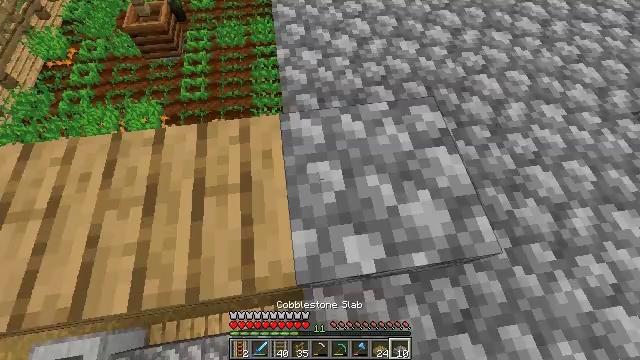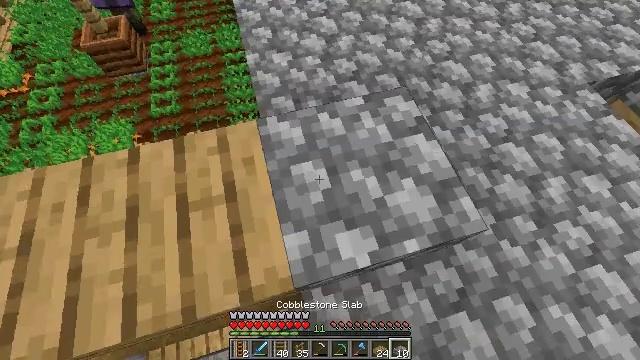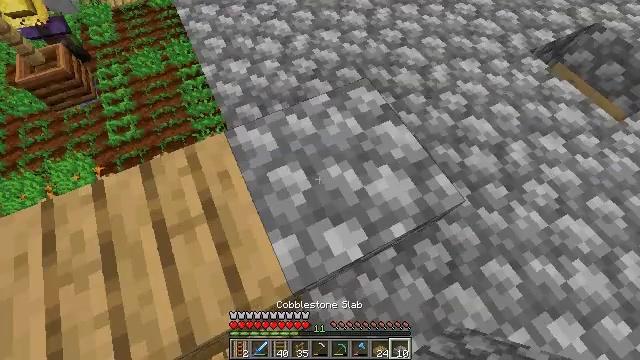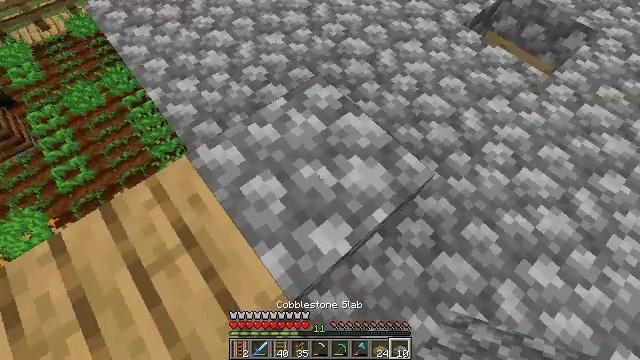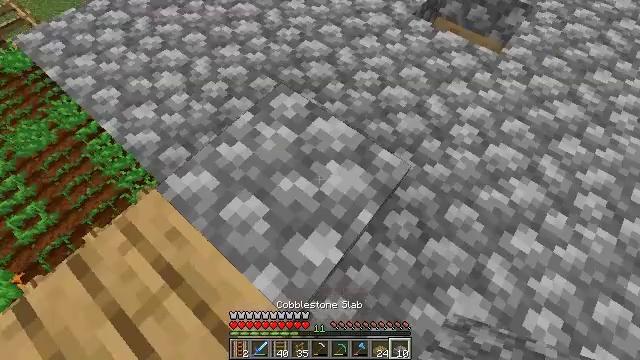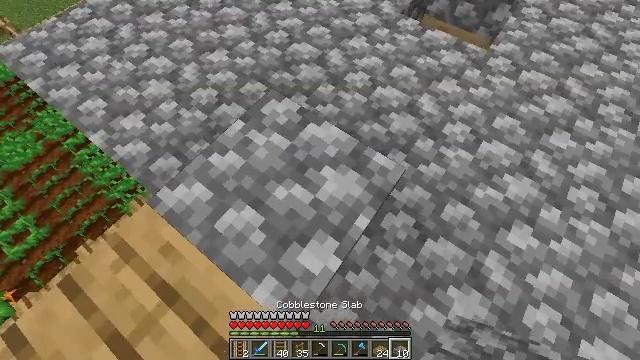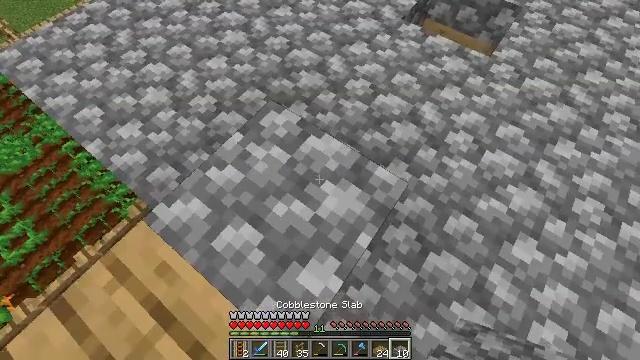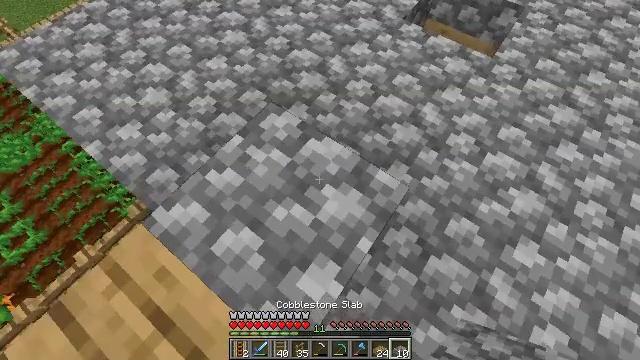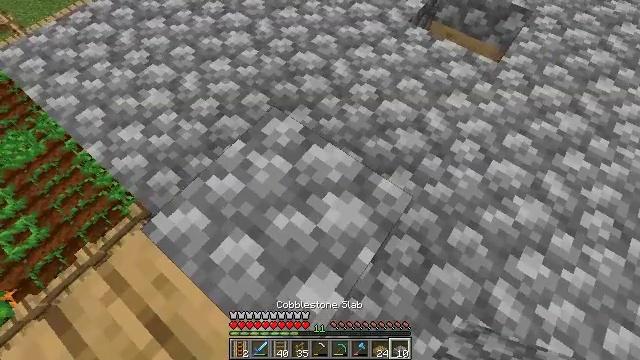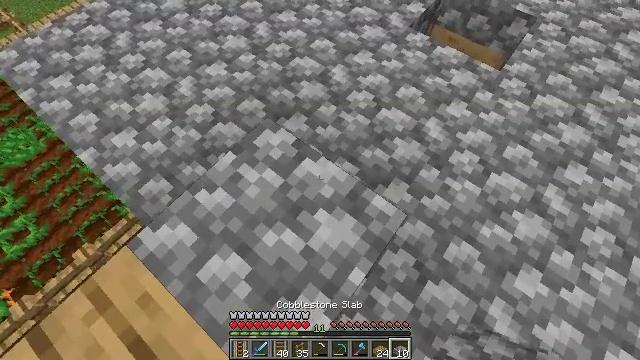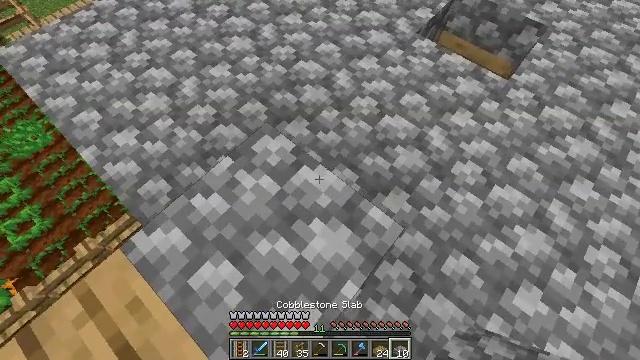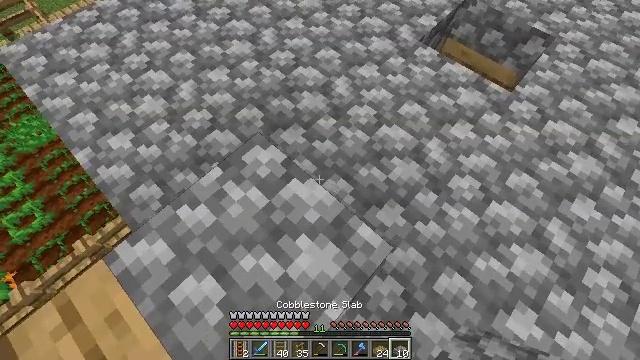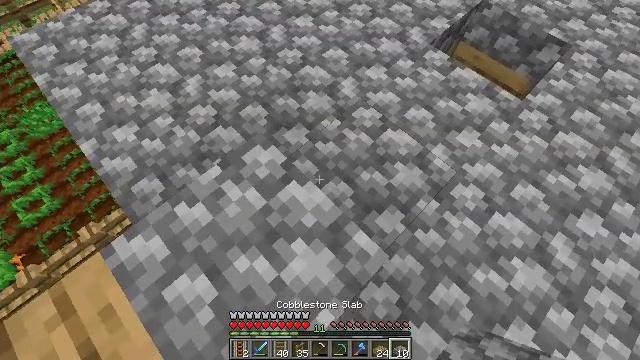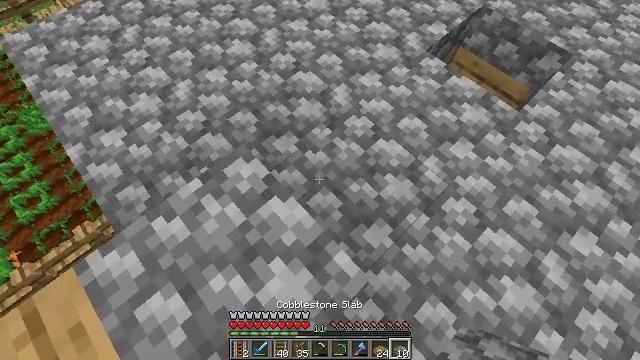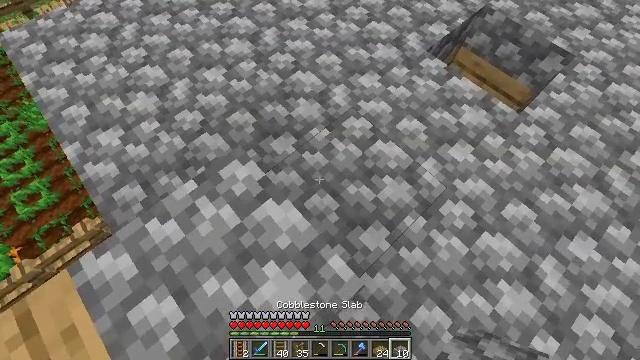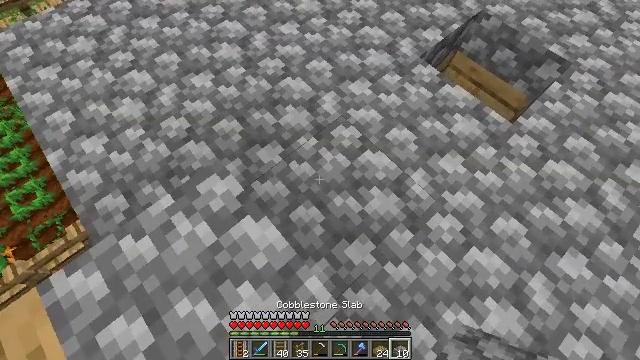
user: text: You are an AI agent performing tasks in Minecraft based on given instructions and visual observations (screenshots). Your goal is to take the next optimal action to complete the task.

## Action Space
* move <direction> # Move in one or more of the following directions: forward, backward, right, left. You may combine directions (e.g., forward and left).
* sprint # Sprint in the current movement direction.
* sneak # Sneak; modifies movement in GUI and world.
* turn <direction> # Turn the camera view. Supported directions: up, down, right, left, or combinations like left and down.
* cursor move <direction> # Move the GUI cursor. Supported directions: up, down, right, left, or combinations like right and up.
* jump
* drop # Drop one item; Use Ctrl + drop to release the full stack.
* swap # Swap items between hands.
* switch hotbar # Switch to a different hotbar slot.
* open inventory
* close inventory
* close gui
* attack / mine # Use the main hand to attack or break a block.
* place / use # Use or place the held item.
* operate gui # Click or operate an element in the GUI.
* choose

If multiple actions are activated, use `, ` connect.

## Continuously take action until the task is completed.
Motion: motion action
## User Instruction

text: Collect cobblestone slabs from your build.
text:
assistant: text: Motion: sneak, turn right
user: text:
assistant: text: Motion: sneak, turn right
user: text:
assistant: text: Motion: move forward, sneak, turn right
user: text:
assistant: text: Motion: move forward, sneak, turn right
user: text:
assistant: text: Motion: move forward, sneak, turn right
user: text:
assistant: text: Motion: move forward, sneak
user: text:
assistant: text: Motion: move forward, sneak
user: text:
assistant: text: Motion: move forward and move right, sneak, turn left
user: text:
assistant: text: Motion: move forward and move right, sneak
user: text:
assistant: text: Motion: move forward and move right, sneak, turn left
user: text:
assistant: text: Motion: move forward and move right, sneak, turn left
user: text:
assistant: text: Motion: move forward and move right, sneak, turn left
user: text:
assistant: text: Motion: move forward and move right, sneak, turn left
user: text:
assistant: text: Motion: move forward and move right, sneak
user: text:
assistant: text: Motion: move forward and move right, sneak
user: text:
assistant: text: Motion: move forward and move right, sneak, turn left
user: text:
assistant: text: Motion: sneak, turn left
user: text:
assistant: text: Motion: sneak, turn left
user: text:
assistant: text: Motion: sneak, turn left
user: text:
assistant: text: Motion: sneak, turn left
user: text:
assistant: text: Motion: sneak, turn left
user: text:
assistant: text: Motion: sneak
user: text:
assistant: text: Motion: sneak, turn left
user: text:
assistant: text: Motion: sneak, turn left
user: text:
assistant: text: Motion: sneak
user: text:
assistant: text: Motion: sneak
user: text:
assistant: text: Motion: sneak
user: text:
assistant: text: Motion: sneak
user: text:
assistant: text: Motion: sneak
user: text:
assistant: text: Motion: sneak